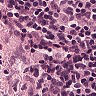
Metastatic tissue present: no